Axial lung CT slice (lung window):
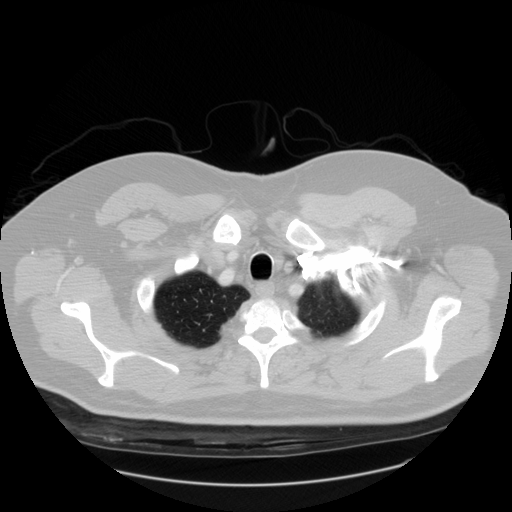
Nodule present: no